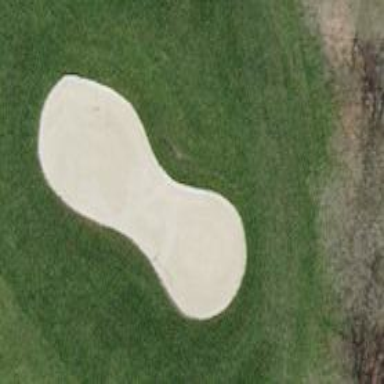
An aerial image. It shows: Golf bunker filled with sandy terrain.